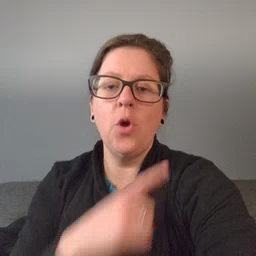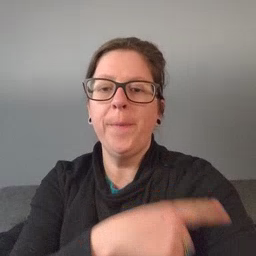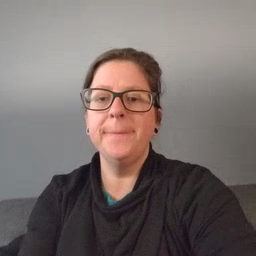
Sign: arm